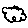
Label: cloud